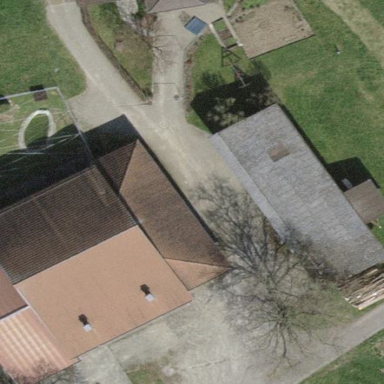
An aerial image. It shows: Farmyard area.